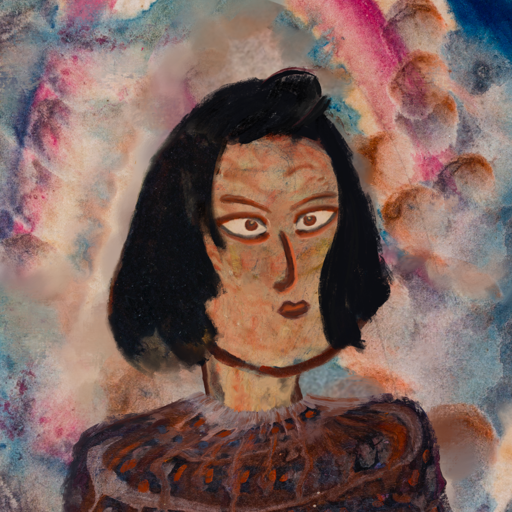
Background: Rupkatha, Head And Neck Side: Orphan, Face Side: Roy_Bahadur, Bust: Hypocrite, Hair Side: Mosgoul, Head Accessory: Blank, Second Necklace: Blank, Necklace: Blank, Baby: Blank